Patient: sex F, age 56
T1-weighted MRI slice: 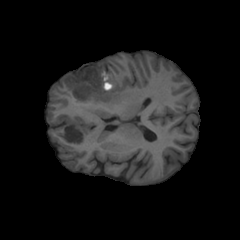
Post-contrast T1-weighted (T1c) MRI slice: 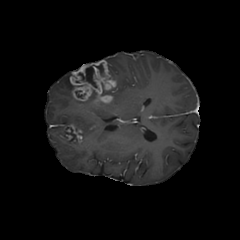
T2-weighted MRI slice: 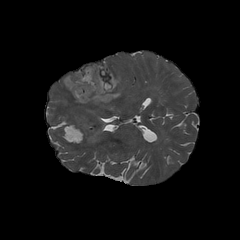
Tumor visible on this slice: yes
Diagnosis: Glioblastoma, IDH-wildtype
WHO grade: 4